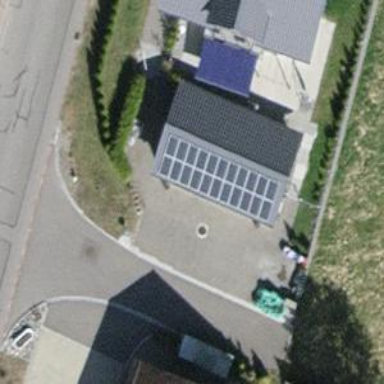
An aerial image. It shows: Garage building.